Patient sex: M
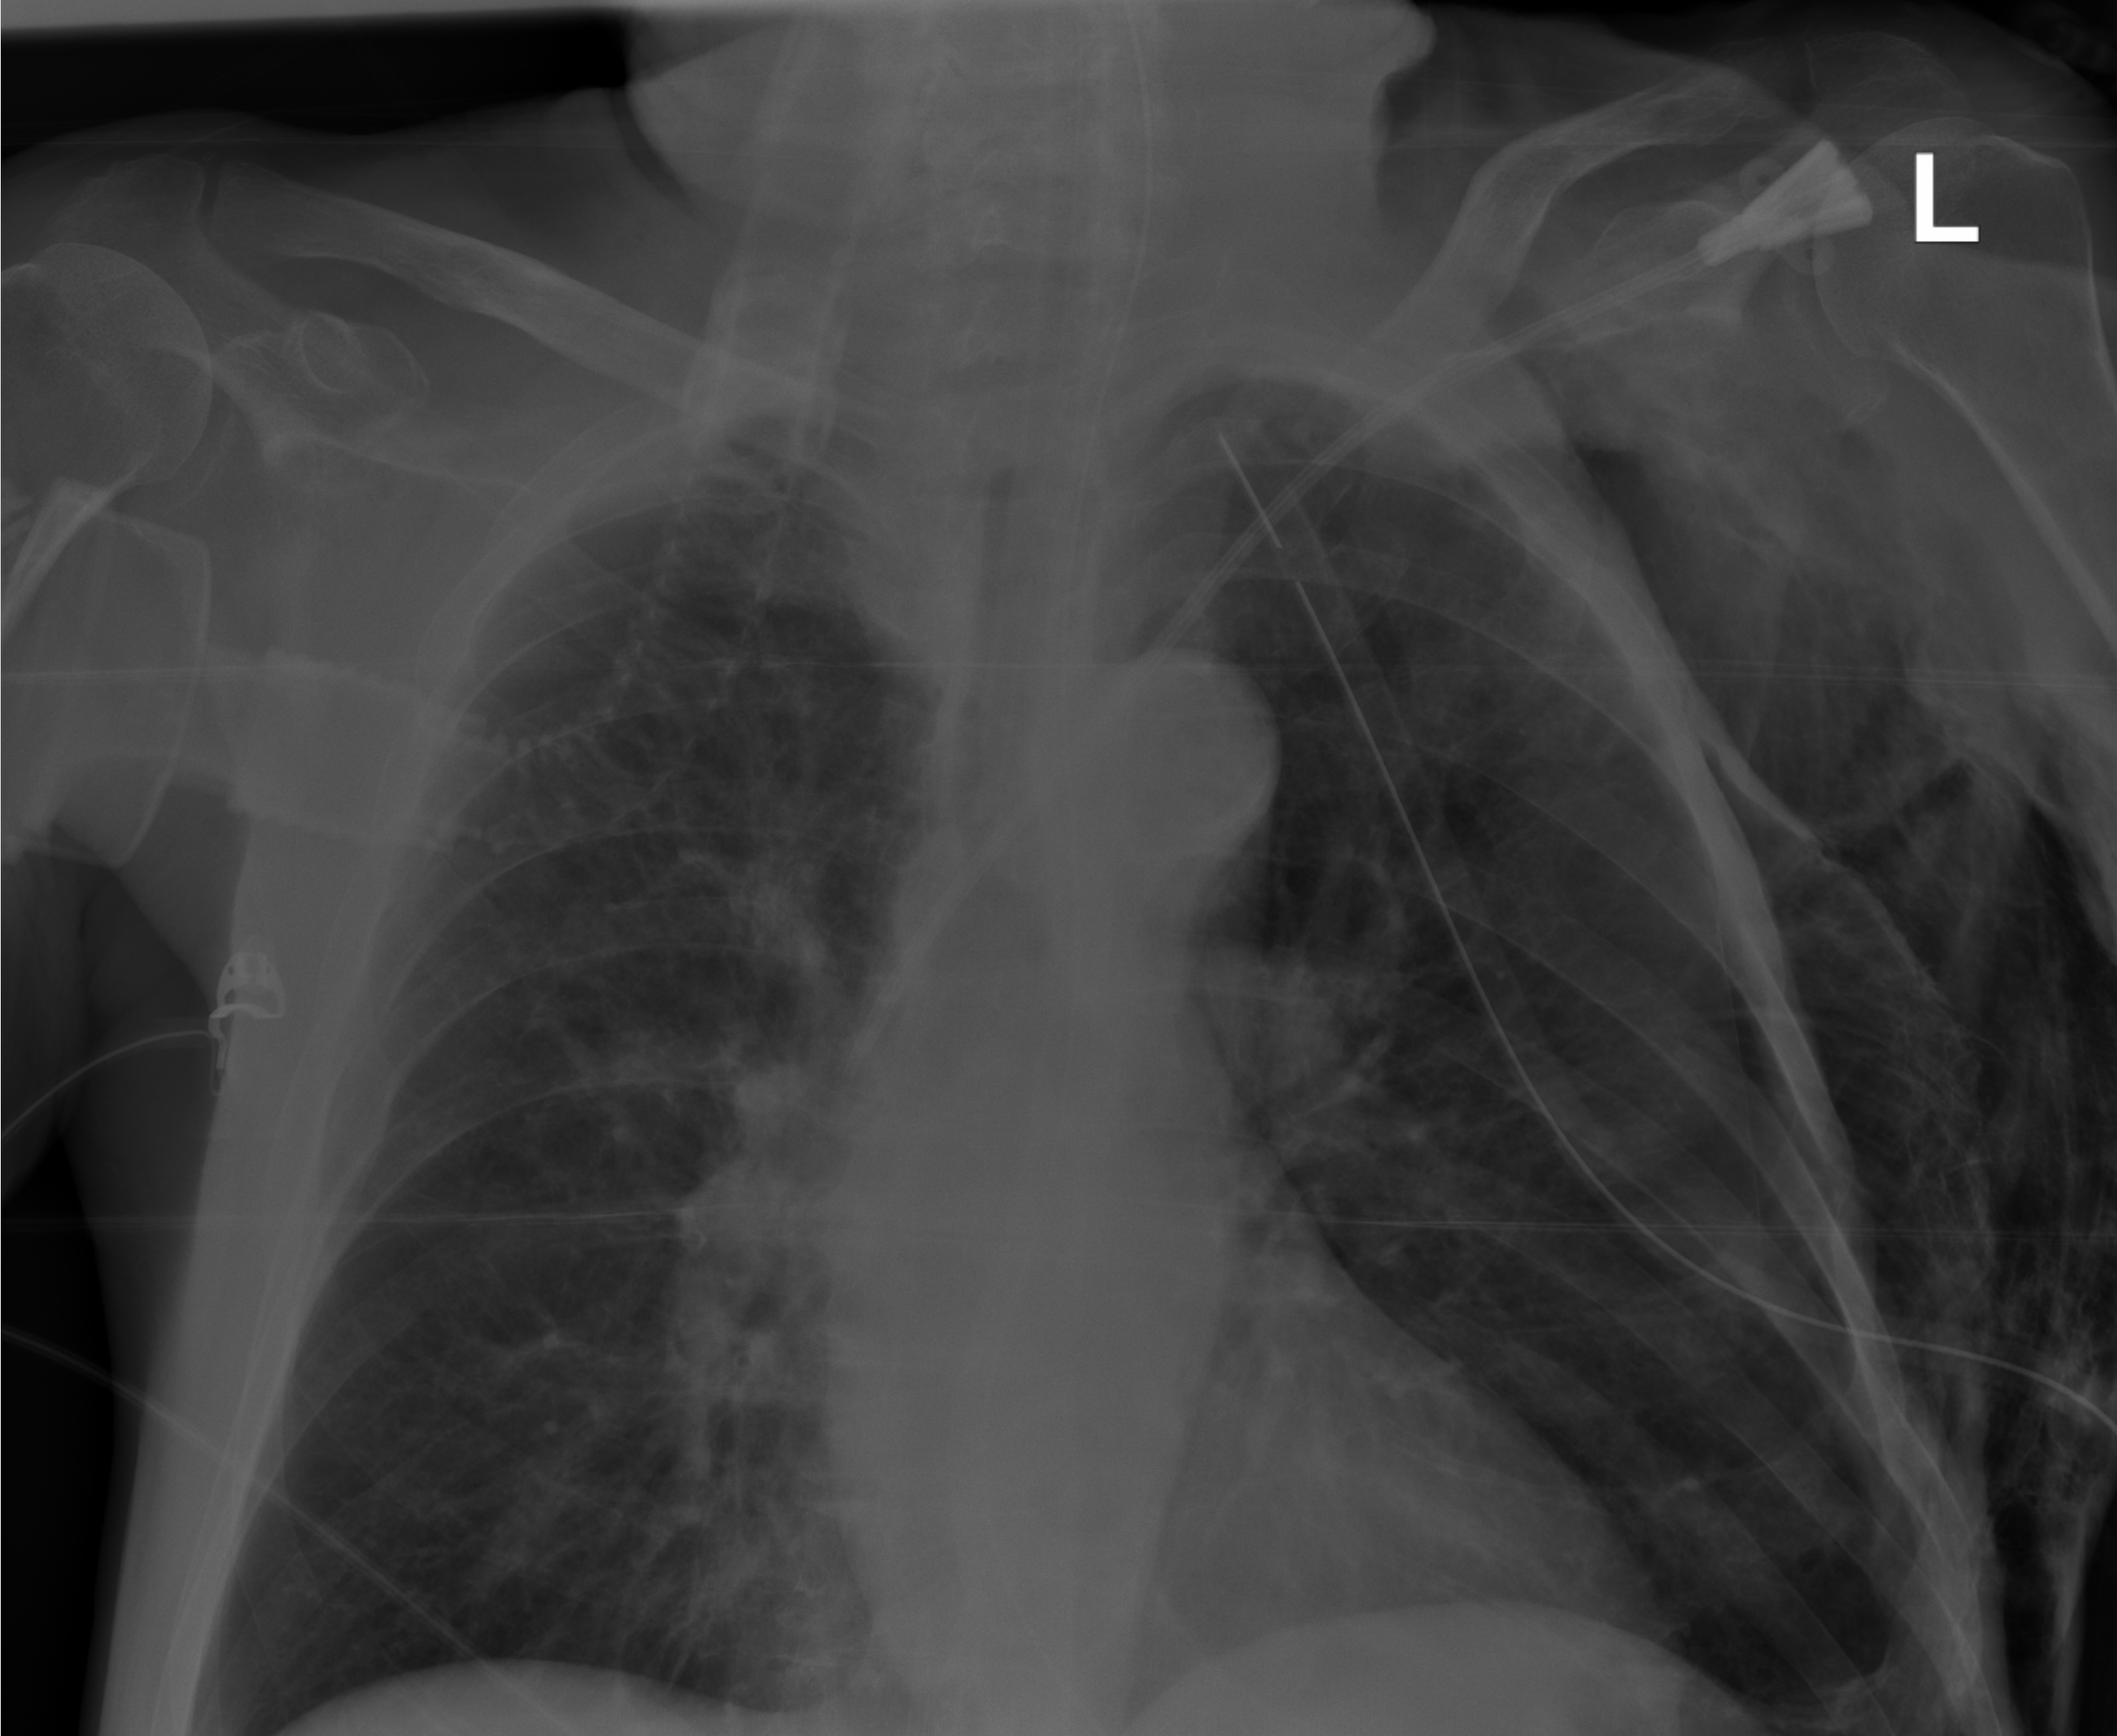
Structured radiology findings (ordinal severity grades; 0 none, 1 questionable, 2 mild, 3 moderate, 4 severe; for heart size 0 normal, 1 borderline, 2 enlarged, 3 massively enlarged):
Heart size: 0
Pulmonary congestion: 2
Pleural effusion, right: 0
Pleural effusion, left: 0
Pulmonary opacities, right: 0
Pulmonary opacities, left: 0
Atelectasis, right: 0
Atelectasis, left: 0